Question: I am trying to add google play services library to my project. I follow the procedure of adding a library correctly. After adding it properly when I next time check library section in properties it shows red cross in front of added library. I have attached the screenshot also. Any help please?

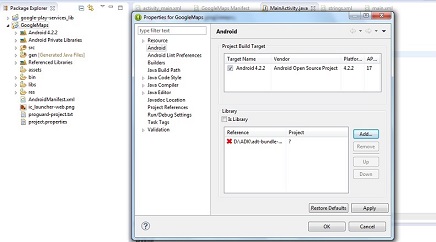
Answer: Make sure that the libraries and the project are at the same place, i.e.
1. Copy the libraries in the same folder as your project
2. Import the libraries (file > Import > Existing Project in workspace)
3. Open properties of library > Android and select Is Library
4. Open project properties > Android > Add (library)
5. LSelect the library
6. save the properties
If this does not work for you copy the jar files from its lib folder and paste it in the projects lib. This should only be done if the above method doesn't work